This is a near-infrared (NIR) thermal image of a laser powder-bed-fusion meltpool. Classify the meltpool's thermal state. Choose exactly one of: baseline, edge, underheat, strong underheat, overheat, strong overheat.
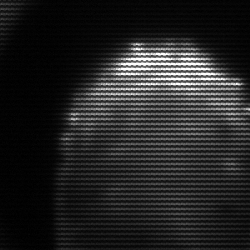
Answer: edge